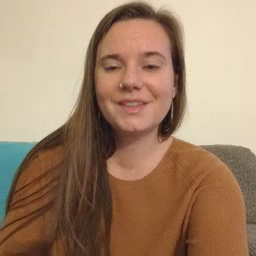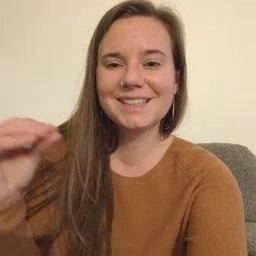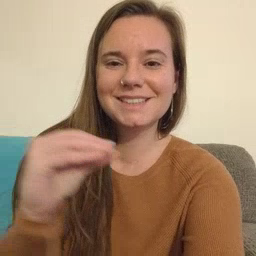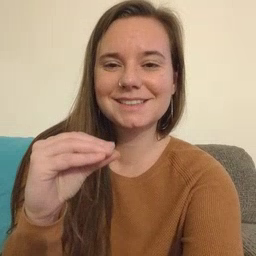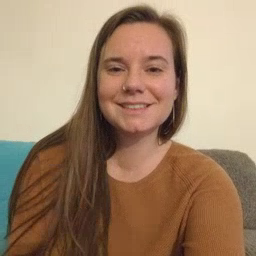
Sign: kiss